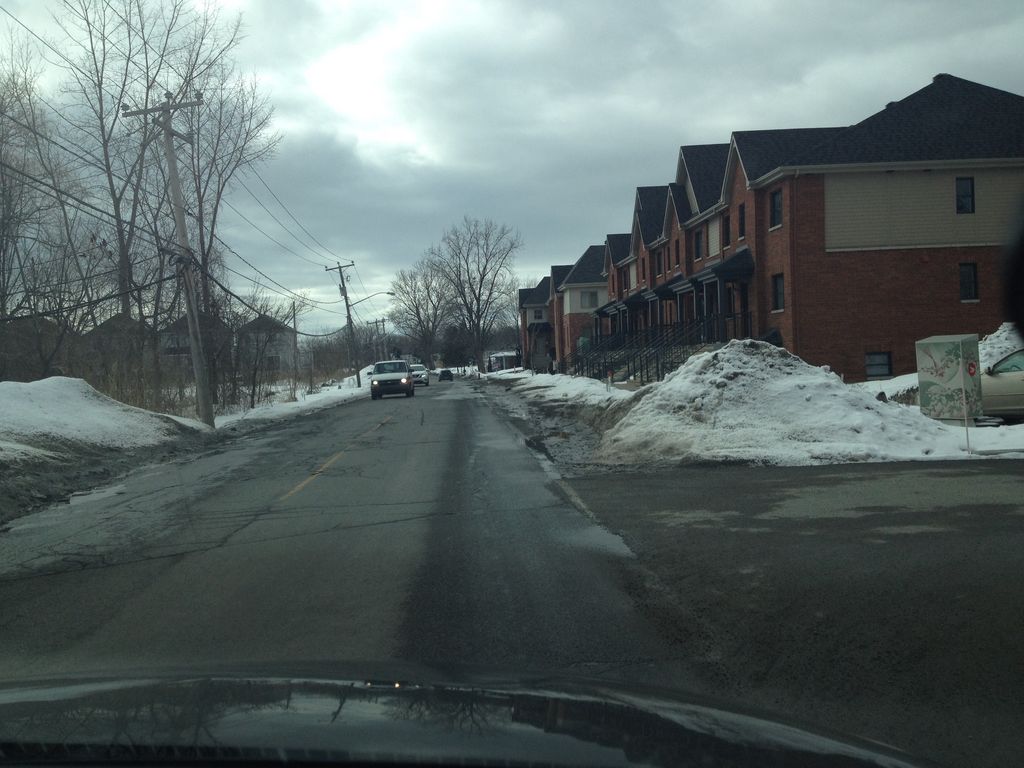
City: montreal